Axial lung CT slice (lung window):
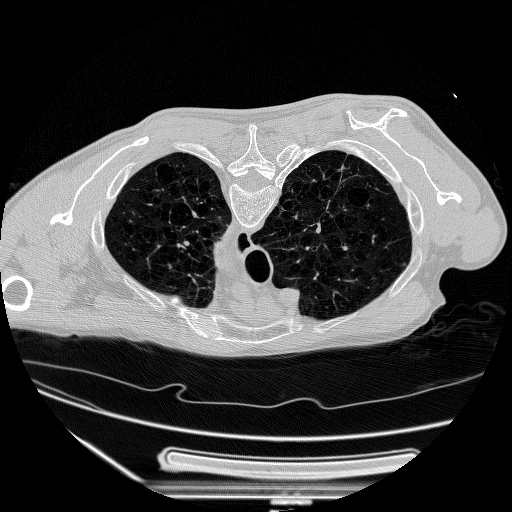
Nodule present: no